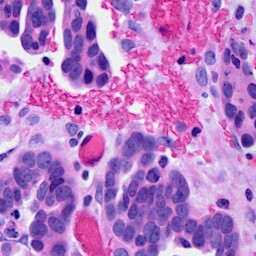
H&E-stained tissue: Ovarian